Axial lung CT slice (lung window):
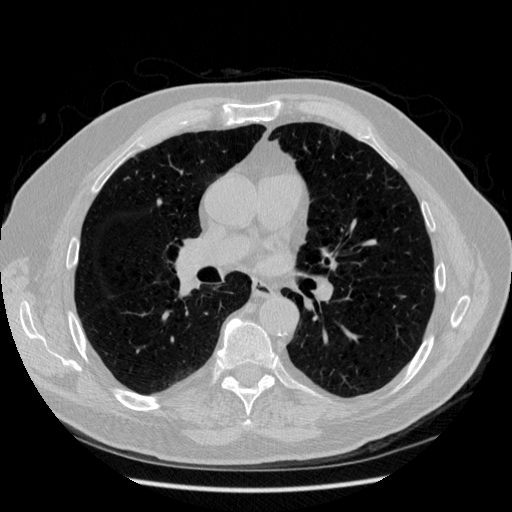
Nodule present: no